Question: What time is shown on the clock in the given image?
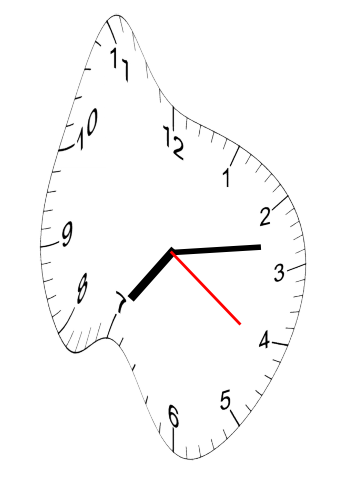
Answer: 07:13:21